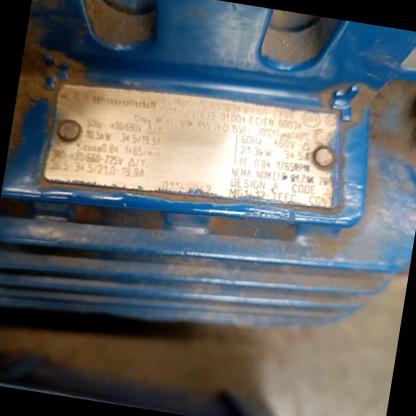
Klasa: tabliczka-znamionowa